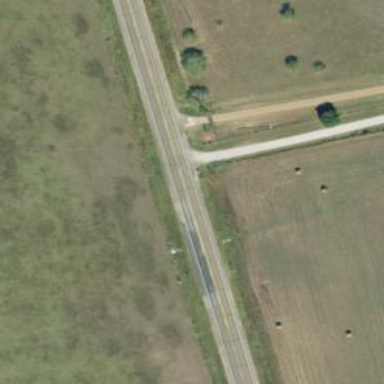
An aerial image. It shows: Primary highway.